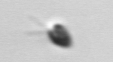
Label: Pyramimonas